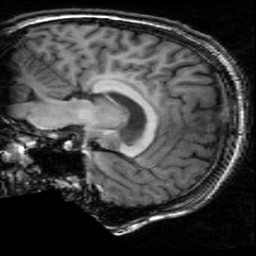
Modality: T1w
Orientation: sagittal
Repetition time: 0.008948 s
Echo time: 0.001784 s